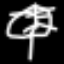
Label: leaf